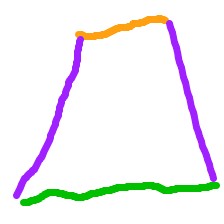
Shape: trapezoid